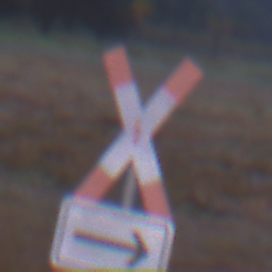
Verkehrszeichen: Andreaskreuz
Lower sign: RichtungsangabeDurchPfeile4
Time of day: SunriseSunset
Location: Outdoor (Nature)
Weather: Clear
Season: NotSpecified
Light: Natural